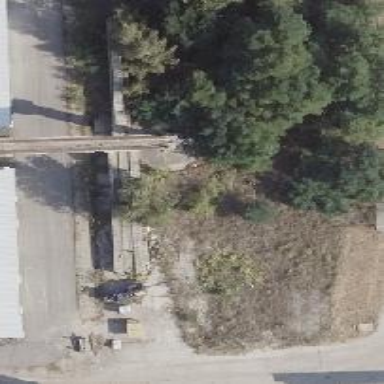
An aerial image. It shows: Abandoned railway spur.